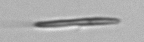
Label: fiber